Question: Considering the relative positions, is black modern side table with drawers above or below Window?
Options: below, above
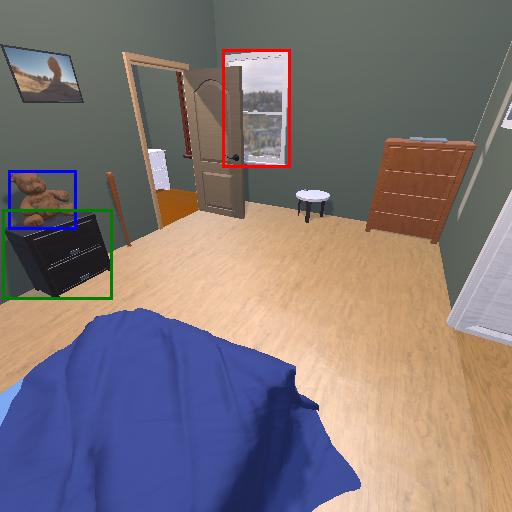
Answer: below